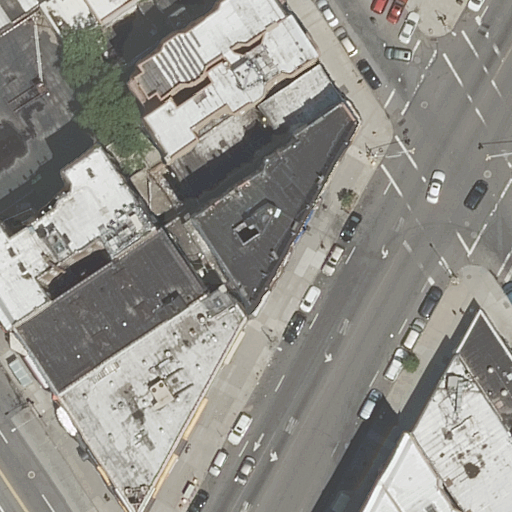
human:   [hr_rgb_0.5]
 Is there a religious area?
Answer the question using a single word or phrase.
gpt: no

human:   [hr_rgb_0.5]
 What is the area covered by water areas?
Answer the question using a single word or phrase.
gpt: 0m2

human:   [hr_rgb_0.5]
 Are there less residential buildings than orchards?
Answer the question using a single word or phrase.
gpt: no

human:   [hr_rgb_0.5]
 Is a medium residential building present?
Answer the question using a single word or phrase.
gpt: yes

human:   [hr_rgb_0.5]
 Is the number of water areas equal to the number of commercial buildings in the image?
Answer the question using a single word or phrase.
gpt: yes

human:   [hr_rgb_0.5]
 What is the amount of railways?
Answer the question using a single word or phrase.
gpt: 0

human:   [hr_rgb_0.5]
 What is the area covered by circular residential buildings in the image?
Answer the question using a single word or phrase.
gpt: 0m2

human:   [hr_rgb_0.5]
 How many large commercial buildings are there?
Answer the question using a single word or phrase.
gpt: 0

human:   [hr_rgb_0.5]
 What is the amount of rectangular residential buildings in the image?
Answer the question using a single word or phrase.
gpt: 7

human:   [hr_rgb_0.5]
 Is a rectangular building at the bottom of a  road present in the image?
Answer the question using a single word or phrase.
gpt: yes

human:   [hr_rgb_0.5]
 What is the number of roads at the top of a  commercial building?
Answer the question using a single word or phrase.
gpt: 0

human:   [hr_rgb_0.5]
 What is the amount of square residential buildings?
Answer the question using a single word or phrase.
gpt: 0

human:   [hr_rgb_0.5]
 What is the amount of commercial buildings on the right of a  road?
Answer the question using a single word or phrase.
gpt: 0

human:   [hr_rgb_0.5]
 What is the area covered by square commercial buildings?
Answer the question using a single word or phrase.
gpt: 0m2

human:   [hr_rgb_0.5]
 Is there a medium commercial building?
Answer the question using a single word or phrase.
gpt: no

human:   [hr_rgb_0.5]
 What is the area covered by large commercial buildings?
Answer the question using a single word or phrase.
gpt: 0m2

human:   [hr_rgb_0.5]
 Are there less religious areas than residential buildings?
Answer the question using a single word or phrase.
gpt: yes

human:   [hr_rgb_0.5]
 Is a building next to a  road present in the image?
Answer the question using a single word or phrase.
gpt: yes

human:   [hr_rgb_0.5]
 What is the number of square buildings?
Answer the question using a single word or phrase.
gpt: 0

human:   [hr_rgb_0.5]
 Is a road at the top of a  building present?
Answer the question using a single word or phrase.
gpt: yes

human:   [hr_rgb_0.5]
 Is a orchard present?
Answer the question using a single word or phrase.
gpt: no

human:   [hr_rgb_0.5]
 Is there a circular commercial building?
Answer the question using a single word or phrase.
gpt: no

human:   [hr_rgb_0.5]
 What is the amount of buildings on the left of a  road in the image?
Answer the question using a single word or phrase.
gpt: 13

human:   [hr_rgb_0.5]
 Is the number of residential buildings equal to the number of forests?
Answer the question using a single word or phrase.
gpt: no

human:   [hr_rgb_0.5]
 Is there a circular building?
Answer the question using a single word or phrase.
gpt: no

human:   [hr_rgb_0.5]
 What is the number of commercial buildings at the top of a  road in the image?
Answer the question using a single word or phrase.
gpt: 0

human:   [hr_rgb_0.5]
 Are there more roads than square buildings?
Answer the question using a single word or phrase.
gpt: yes

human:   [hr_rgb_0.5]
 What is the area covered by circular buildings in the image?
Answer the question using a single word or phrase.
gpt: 0m2

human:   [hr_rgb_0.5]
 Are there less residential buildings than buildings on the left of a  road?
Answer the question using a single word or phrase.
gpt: no

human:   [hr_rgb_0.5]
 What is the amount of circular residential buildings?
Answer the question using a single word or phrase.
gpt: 0

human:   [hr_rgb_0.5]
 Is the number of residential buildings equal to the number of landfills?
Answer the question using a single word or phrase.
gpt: no

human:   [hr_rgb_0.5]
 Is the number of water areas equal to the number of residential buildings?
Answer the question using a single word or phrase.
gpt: no

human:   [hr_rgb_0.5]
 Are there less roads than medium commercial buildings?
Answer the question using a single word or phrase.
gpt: no

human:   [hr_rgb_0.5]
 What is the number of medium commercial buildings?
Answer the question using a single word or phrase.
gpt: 0

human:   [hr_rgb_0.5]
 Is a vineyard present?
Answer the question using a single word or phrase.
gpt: no

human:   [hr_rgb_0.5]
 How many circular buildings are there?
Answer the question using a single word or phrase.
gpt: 0